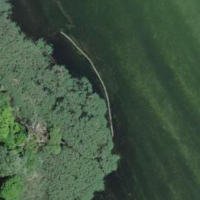
EUNIS habitat code: 14
Species observed at this site:
Alnus glutinosa